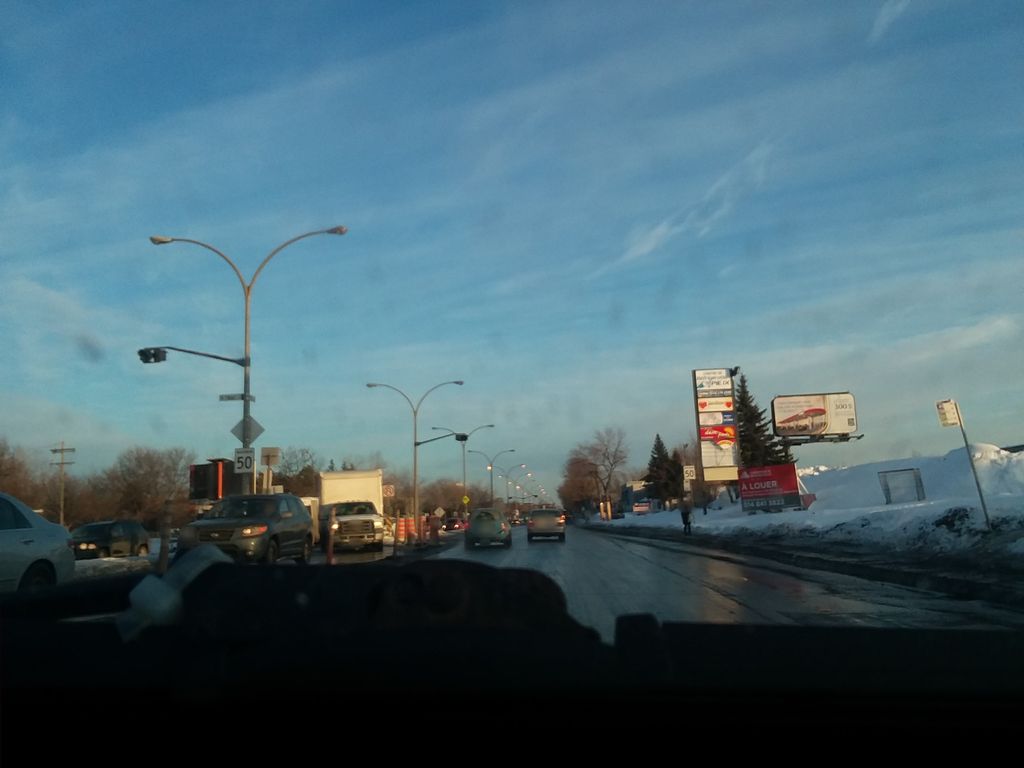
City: montreal